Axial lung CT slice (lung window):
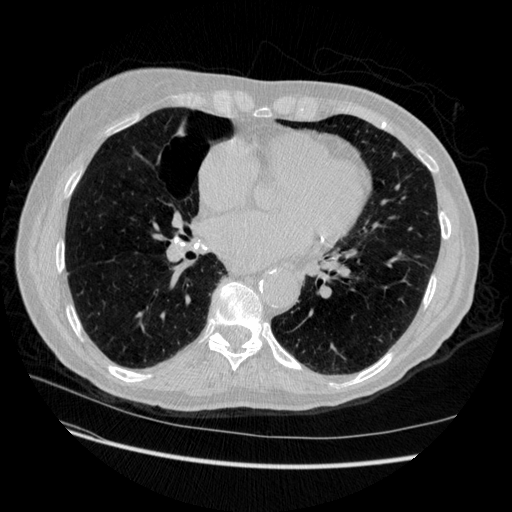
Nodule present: no